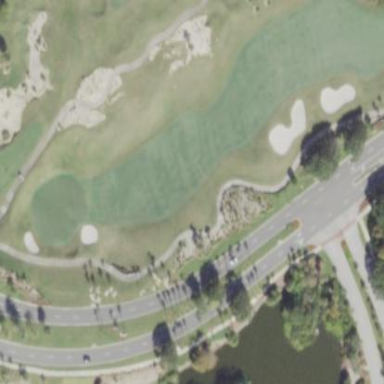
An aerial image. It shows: Golf fairway surrounded by grass.